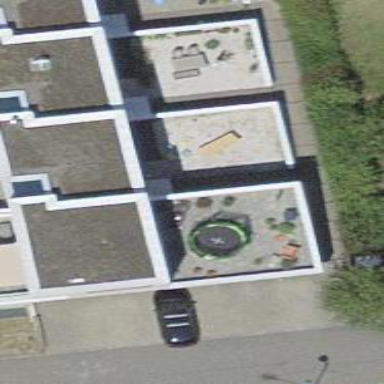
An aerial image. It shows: Residential building.